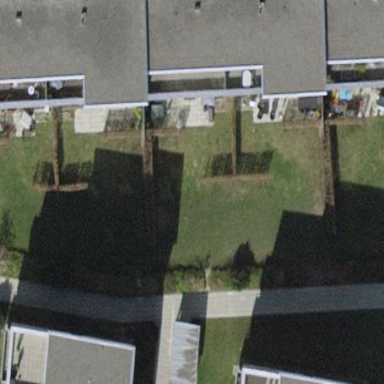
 designed for leisure activities on land."